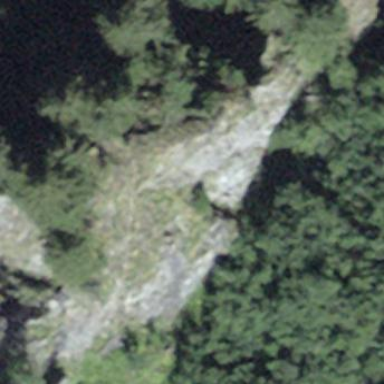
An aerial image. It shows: Landscape dominated by bare rock.